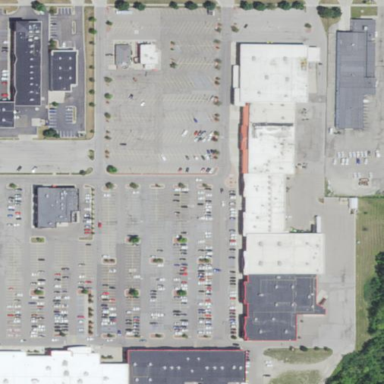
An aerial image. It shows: Retail area.